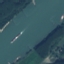
Land use / land cover: River